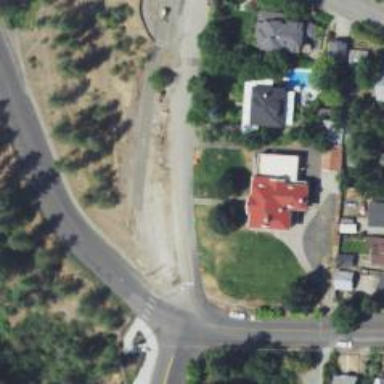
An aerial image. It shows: Left sidewalk along asphalt tertiary road.